Question: What is the measurement shown in the image?
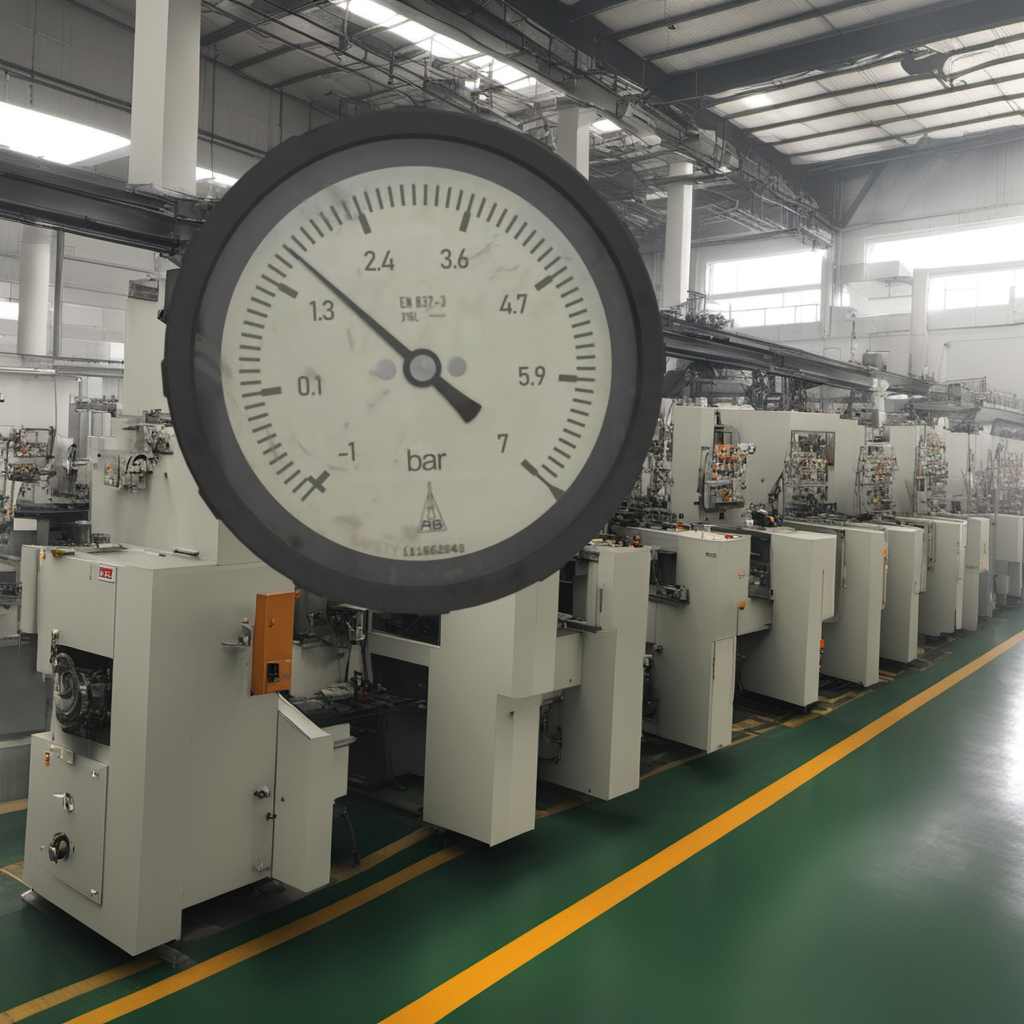
Answer: The result is 1.64
Question: What is the reading range of this measurement?
Answer: The range is from -1 to 7
Question: What is the minimum and maximum value of this measurement?
Answer: The minimum value is -1 and the maximum value is 7